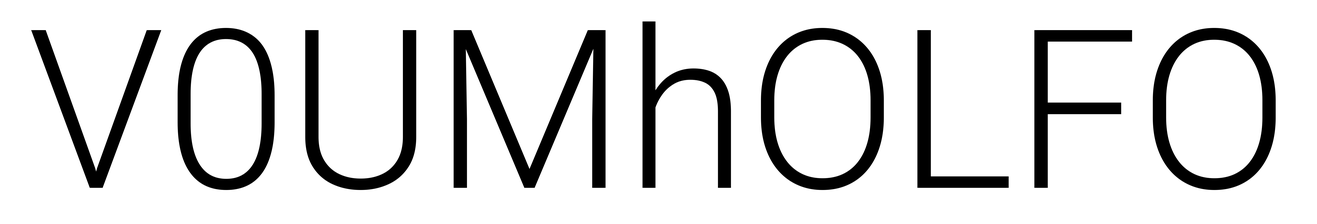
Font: Roboto_Light